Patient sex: M
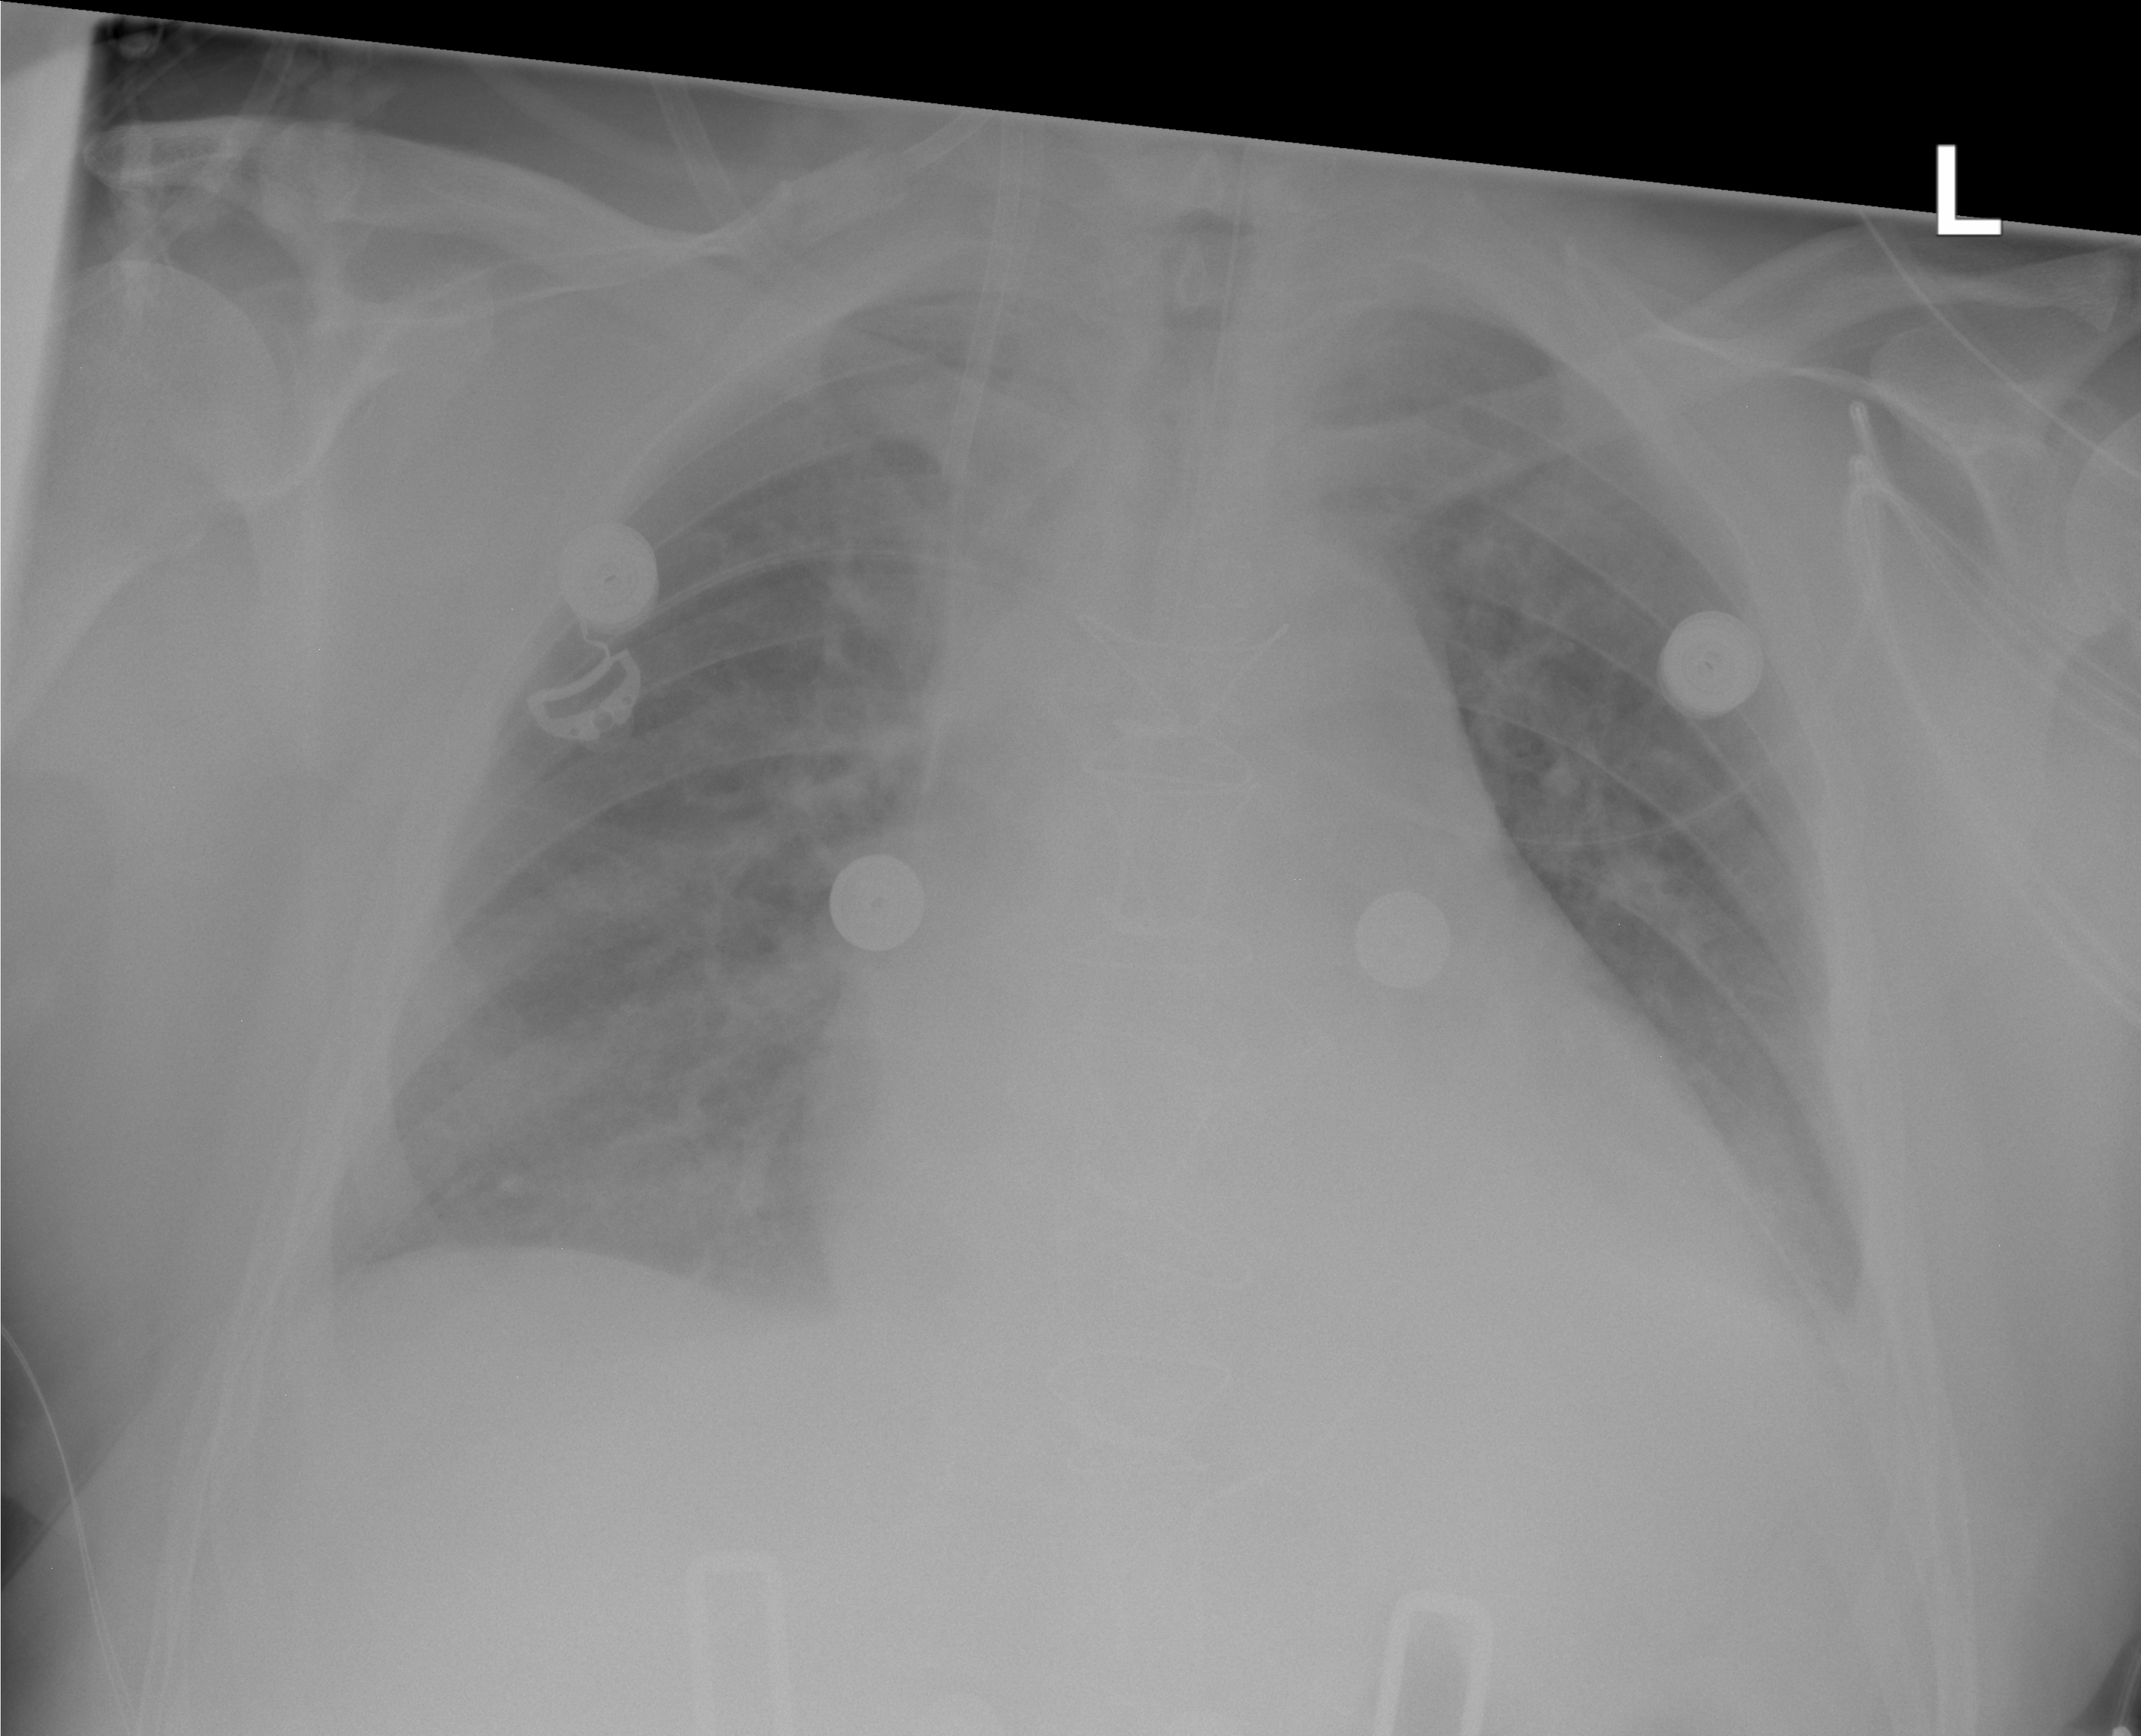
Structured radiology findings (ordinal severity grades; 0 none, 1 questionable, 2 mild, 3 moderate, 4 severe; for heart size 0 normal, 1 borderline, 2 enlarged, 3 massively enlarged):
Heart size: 2
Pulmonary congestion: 2
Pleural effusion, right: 2
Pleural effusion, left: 2
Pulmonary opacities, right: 0
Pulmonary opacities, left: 0
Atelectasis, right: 0
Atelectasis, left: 0